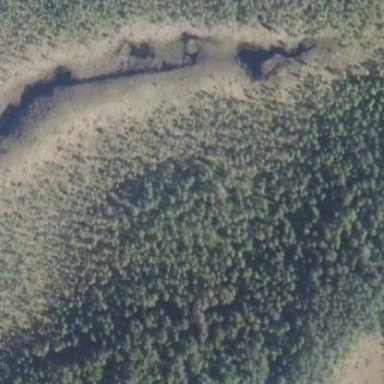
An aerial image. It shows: Woodland consisting mainly of needle-leaved trees.